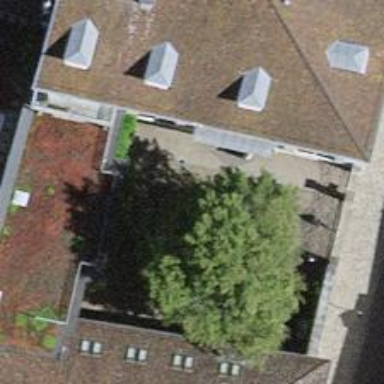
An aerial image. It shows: School building.